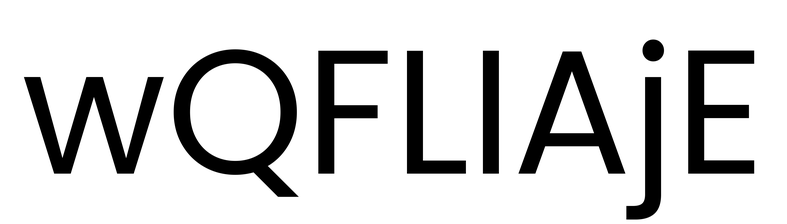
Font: Poppins-Regular